Question: I have difficulties to work with socket.io, I thought my project used modules which could enter in confilct with socket.io, so I started a new KrakenJs project, and installed just socket.io.
As the examples found in the official socket.io website, I tried this :
'''
//index.js
'use strict';
var kraken = require('kraken-js'),
app = require('express')(),
server = require('http').Server(app),
io = require('socket.io')(server),
options = {
onconfig: function (config, next) {
//any config setup/overrides here
next(null, config);
}
},
port = process.env.PORT || 8000;
app.use(kraken(options));
io.on('connection', function(socket){
console.log('a user connected');
});
app.listen(port, function (err) {
console.log('[%s] Listening on http://localhost:%d', app.settings.env, port);
});
'''
My route controller :
'''
'use strict';
module.exports = function (router) {
router.get('/', function (req, res) {
res.sendfile('./public/templates/index.html');
});
};
'''
And the html page (the same as the example in the website) :
'''
<!doctype html>
<html>
<head>
<title>Socket.IO chat</title>
<style>
* { margin: 0; padding: 0; box-sizing: border-box; }
body { font: 13px Helvetica, Arial; }
form { background: #000; padding: 3px; position: fixed; bottom: 0; width: 100%; }
form input { border: 0; padding: 10px; width: 90%; margin-right: .5%; }
form button { width: 9%; background: rgb(130, 224, 255); border: none; padding: 10px; }
#messages { list-style-type: none; margin: 0; padding: 0; }
#messages li { padding: 5px 10px; }
#messages li:nth-child(odd) { background: #eee; }
</style>
</head>
<body>
<ul id="messages"></ul>
<form action="">
<input id="m" autocomplete="off" /><button>Send</button>
</form>
<script src="/socket.io/socket.io.js"></script>
<script>
var socket = io();
</script>
</body>
</html>
'''
With that code, I have the same error than in my other kraken app...
So I decided to test a simple node app without kraken framework, and works fine.
Here's the error which appears with krakenJs :

Where does it come from ? I also test with and without requireJs, but doesn't affect...
I saw the error is visible when I enter the client-side script before calling require.js :
'''
<script src="/socket.io/socket.io.js"></script>
<script>
var socket = io();
</script>
<script data-main="/js/app" src="/components/requirejs/require.js"></script>
'''
And if I put script after :
'''
<script data-main="/js/app" src="/components/requirejs/require.js"></script>
<script src="/socket.io/socket.io.js"></script>
<script>
var socket = io();
</script>
'''
...there's no errors, but the script is not used (no "connected" message in the console).
Any idea ?
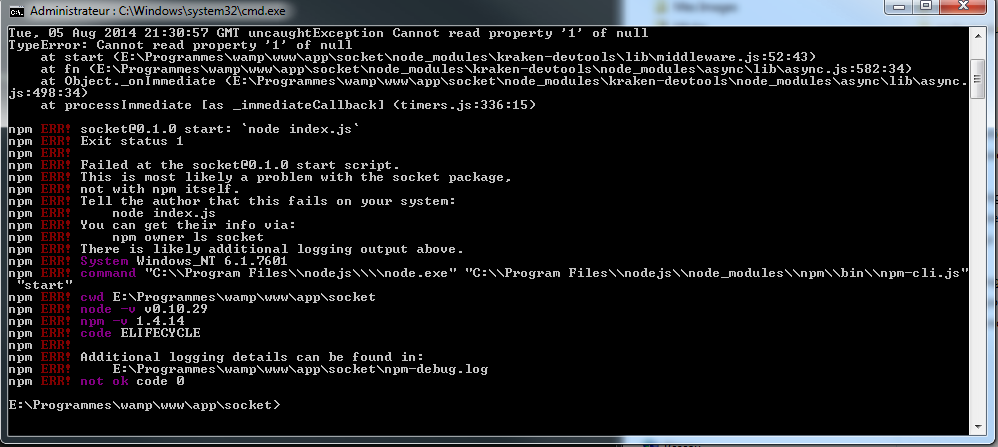
Answer: I finally found what was the problem.
In fact, socket.io has to initialize its program on the server to use inside it. But when you use :
'''
var server = require('http').Server(app),
io = require('socket.io')(server);
'''
You are using ther server defined by the 'server' variable. So you have to use the 'listen()' method on this variable.
'''
server.listen(8080);
'''
But, by using this variable, I don't think Kraken will be well used in the application. Unfortunately, I didn't find any possibilities to use directly the 'app' variable for 'listen()' method.